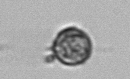
Label: Dinophyceae